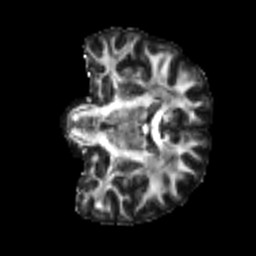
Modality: FA
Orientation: coronal
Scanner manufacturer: siemens
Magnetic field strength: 3 T
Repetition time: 4 s
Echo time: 0.0594 s